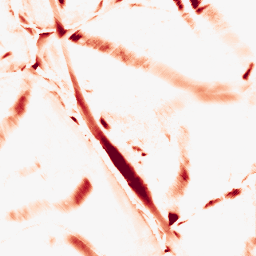
Category: morphological
Decomposition family: morphological_diamond
Decomposition parameters: operation: opening
radius: 15
Upsampling method: sinc_hamming
Upsampling parameters: scale: 4
kernel_size: 8
Upsampling scale: 4